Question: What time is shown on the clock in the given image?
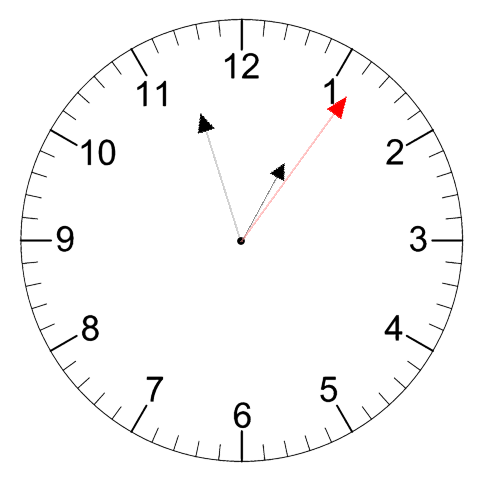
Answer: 12:57:06